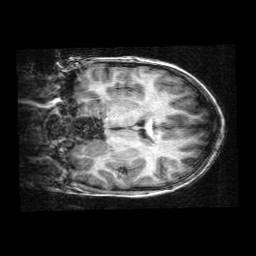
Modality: T1w
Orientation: coronal
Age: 8
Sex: male
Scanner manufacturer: siemens
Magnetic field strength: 3 T
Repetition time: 2.3 s
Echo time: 0.00336 s